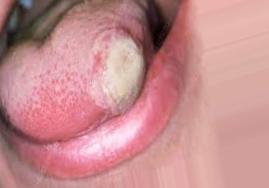
Condition: Mouth Ulcer